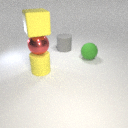
large green rubber sphere in front of large gray rubber cylinder